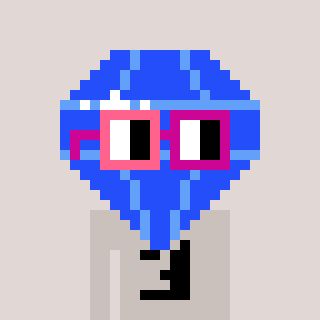
a pixel art character with square pink and red glasses, a blue diamond-shaped head and a foggrey-colored body on a warm background